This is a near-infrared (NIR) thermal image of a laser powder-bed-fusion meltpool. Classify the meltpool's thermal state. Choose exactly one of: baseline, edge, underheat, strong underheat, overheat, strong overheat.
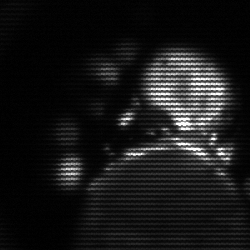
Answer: baseline